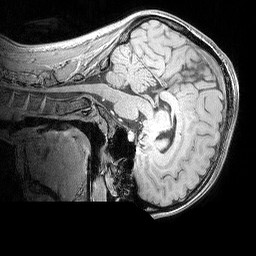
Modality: MP2RAGE
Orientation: sagittal
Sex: female
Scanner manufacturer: siemens
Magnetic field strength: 3 T
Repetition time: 5 s
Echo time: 0.00292 s